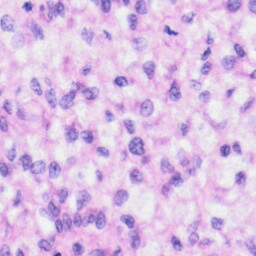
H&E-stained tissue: Liver